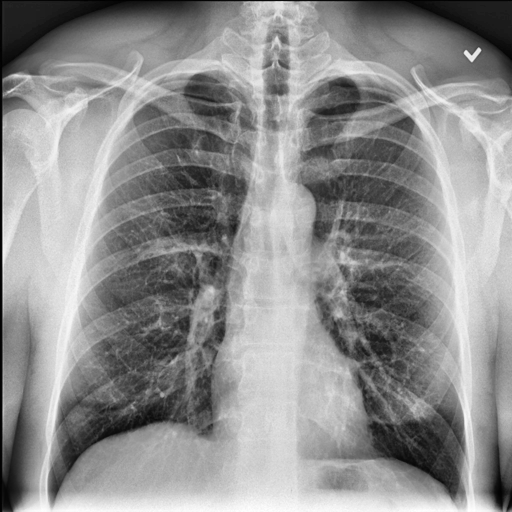
Finding: NORMAL